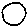
Label: moon